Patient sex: M
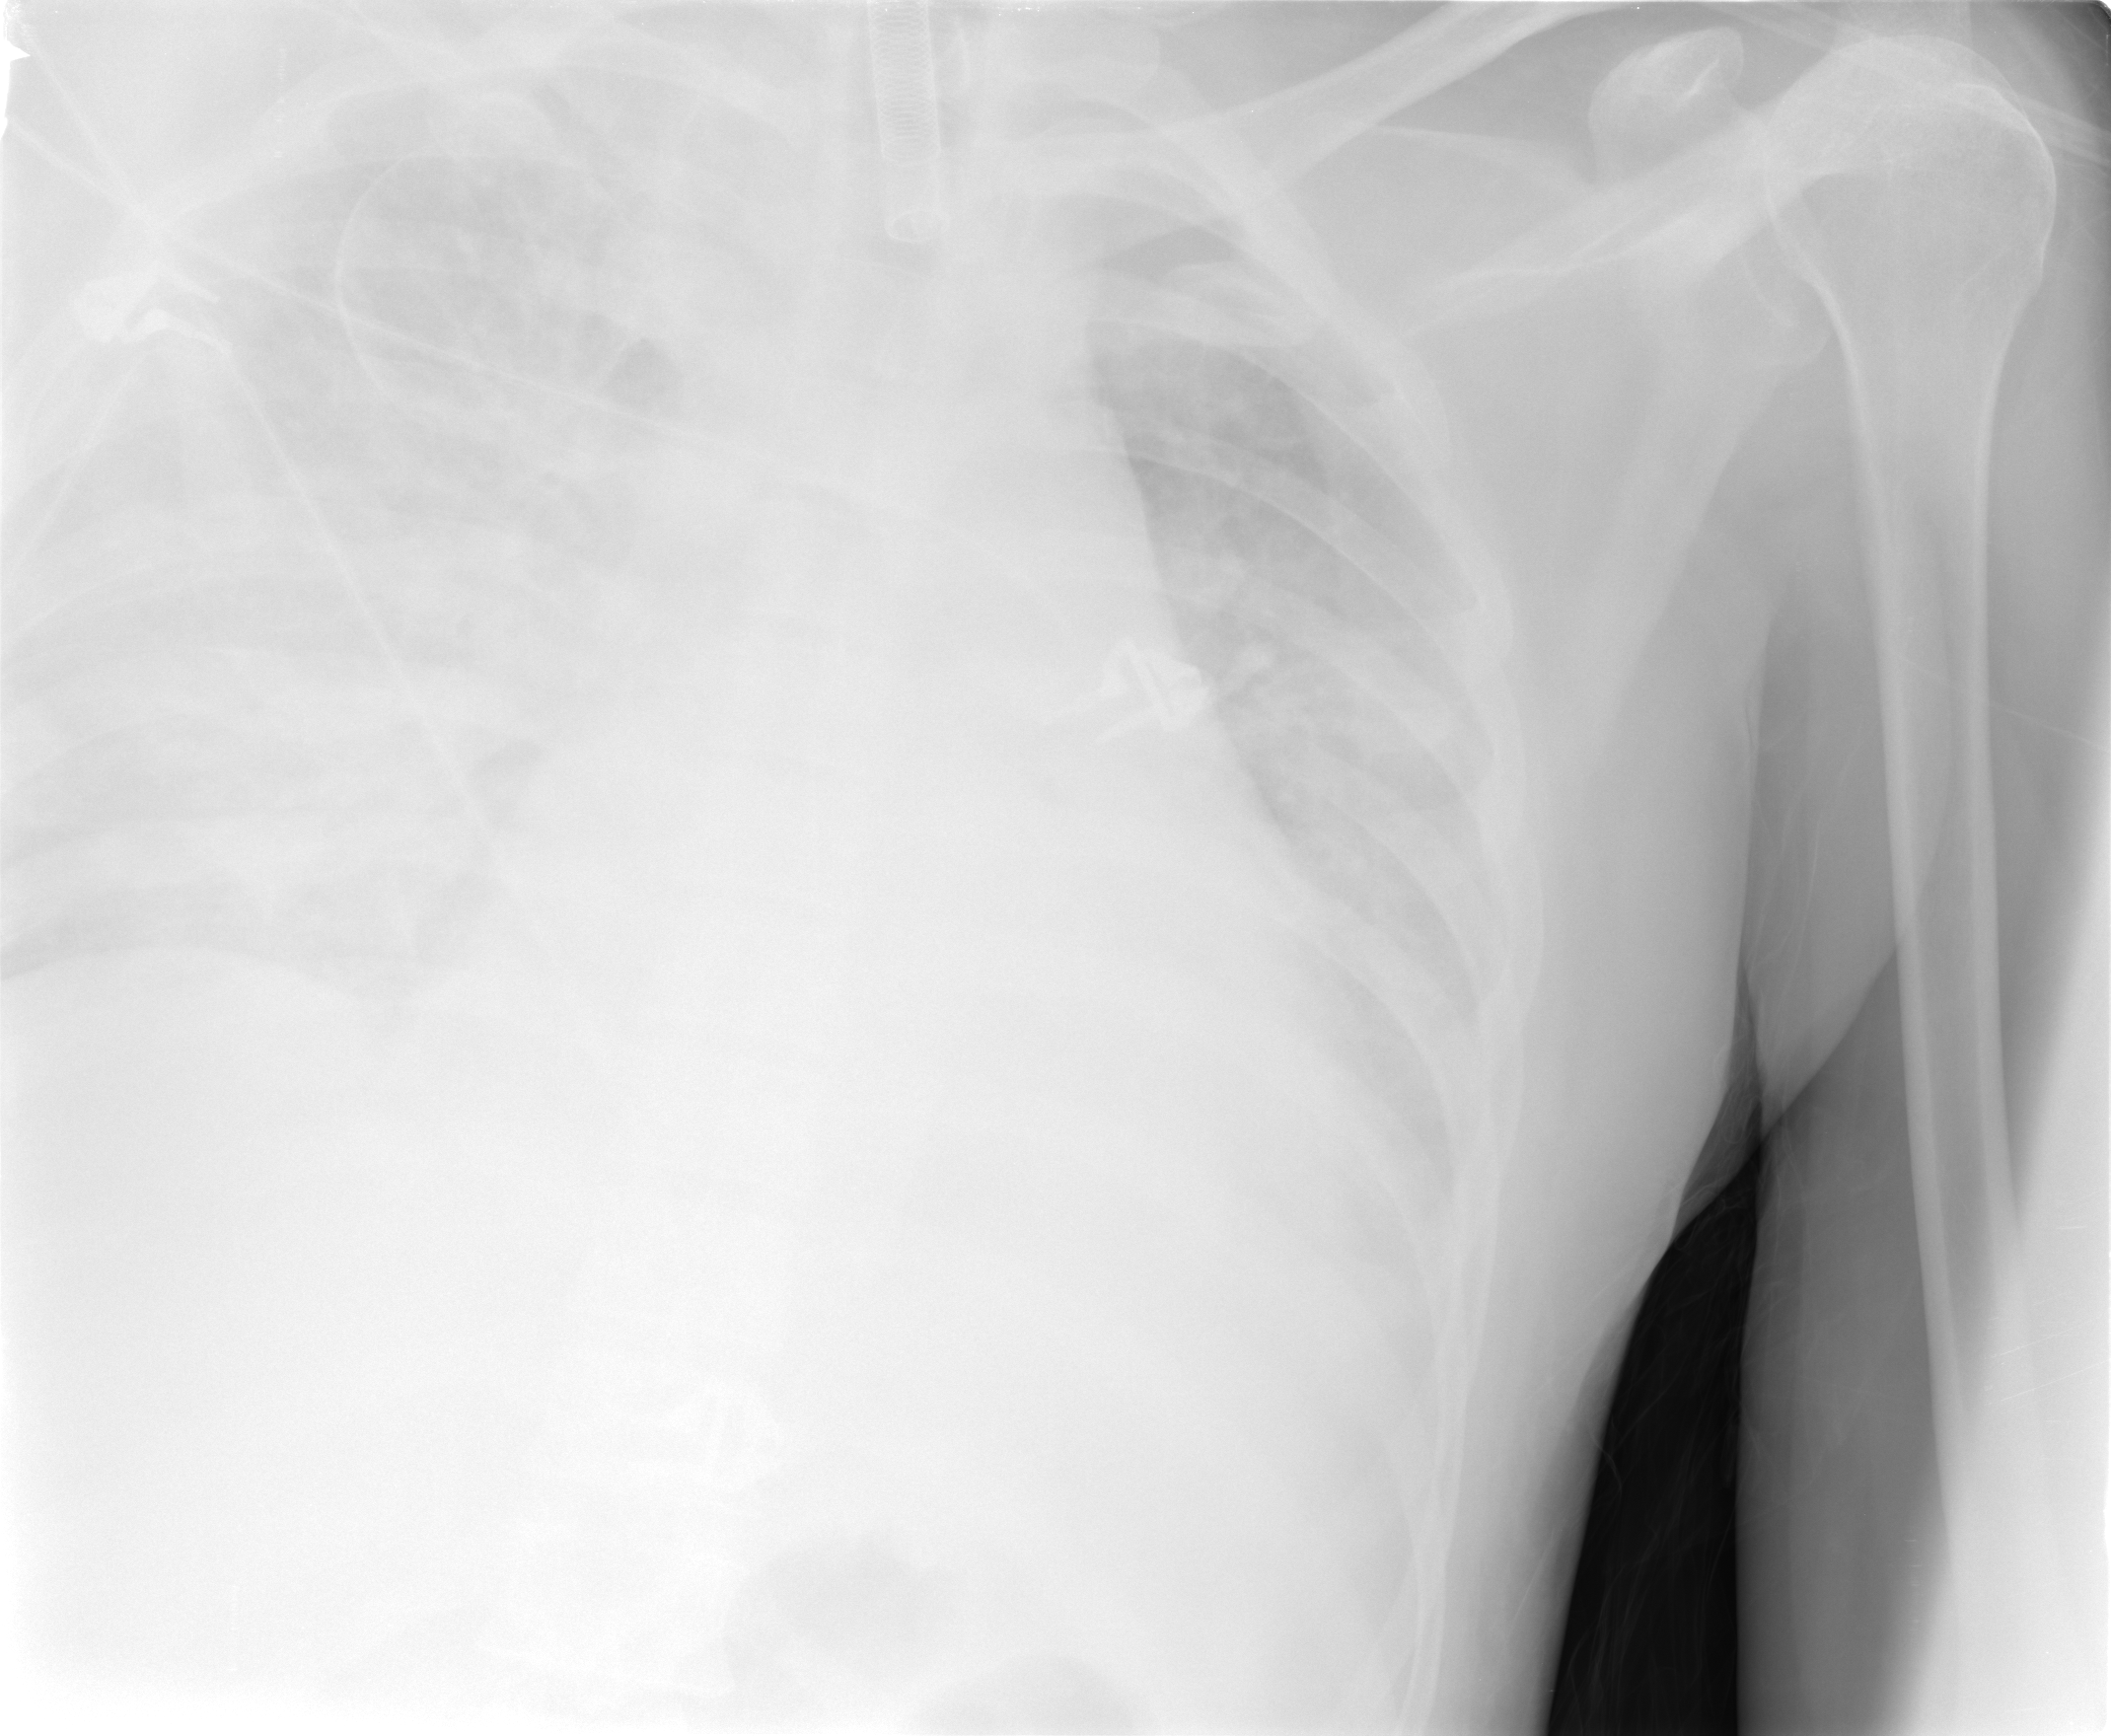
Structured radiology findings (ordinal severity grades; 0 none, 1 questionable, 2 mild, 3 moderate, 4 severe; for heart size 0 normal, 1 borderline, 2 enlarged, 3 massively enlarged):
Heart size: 2
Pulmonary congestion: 3
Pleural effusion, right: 3
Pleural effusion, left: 2
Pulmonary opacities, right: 2
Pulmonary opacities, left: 2
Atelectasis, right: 3
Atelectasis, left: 3